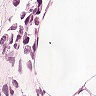
Metastatic tissue present: yes